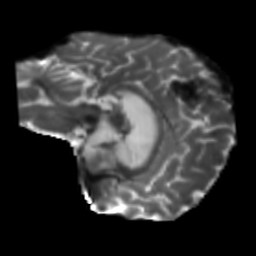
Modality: T2w
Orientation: sagittal
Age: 65
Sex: female
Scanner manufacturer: siemens
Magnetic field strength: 3 T
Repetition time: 5.25 s
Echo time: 0.08 s